Question: I am coding html email that renders perfectly in most of the clients , browsers and devices but when i test it for BlackBerry 4 OS it shows html source code instead of email , this is my Doctype
'''
<!DOCTYPE html PUBLIC "-//W3C//DTD XHTML 1.0 Transitional//EN" "http://www.w3.org/TR/xhtml1/DTD/xhtml1-transitional.dtd">
'''
This is how it looks for litmus test
Whats wrong with it ? will it look good when it goes to client's mobile ? because it might require some setting but i am not sure about that , so plaese help me with it ,
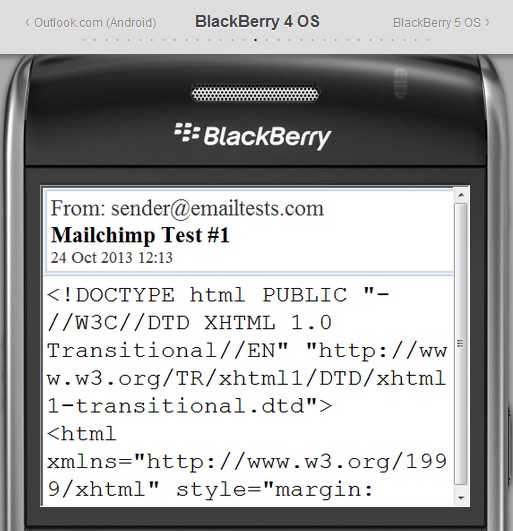
Answer: If you look at the documents for litmus.com, <URL>:
> The table below shows the mobile device and its operating system. We
use the native mail application included for each mobile device.BlackBerry 8900 (Plain Text Previews) BlackBerry OS 4
BlackBerry Curve
(HTML Previews) BlackBerry OS 5
But, there are multiple versions of OS 4.x. If I remember correctly, <URL>. So, you do need to make sure HTML email is enabled.
There aren't that many devices left with OS < 4.5 at this point, so you'll have to decide whether you need to worry about them at all.
It might be a good idea to send out an HTML plain text version of your emails, assuming you can control the email content. From <URL>:
> ...a lot of BlackBerry devices in use today are actually showing the
plain text version of the email. If no plain text version exists, the
HTML code will be shown instead.If you've used the HTML uploader within Litmus, you've nothing to
worry about - we didn't ask you for the plain text version so we have
nothing to show. If you've sent in an email you should be sure to
include a plain text version as alternative part to your email,
otherwise plain text email clients, such as BlackBerry's without HTML
support, will show your HTML code.
<URL> on handling HTML email with BlackBerry.